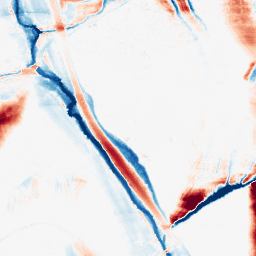
Category: morphological
Decomposition family: morphological_ellipse
Decomposition parameters: operation: average
width: 10
height: 50
Upsampling method: regularized
Upsampling parameters: scale: 2
lambda_reg: 0.001
Upsampling scale: 2